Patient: sex M, age 36
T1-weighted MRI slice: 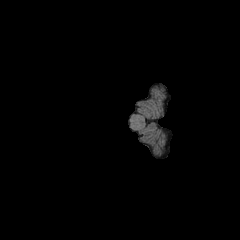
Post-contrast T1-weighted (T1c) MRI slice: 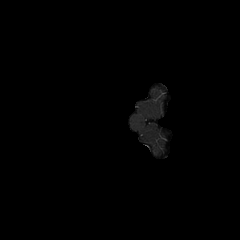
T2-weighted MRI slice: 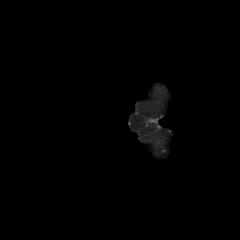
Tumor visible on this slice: no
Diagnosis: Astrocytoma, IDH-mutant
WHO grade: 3